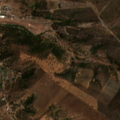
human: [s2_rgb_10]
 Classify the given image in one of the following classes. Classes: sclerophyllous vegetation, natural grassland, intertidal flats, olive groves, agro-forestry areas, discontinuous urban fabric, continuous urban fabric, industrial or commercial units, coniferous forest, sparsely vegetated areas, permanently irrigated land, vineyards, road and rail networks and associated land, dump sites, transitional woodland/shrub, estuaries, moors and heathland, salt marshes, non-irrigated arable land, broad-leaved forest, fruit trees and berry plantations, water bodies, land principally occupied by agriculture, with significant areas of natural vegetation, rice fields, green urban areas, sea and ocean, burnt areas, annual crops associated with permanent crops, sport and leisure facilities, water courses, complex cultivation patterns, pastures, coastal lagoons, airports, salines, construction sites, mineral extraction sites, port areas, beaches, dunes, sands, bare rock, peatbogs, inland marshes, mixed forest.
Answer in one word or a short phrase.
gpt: permanently irrigated land, olive groves, mixed forest, transitional woodland/shrub